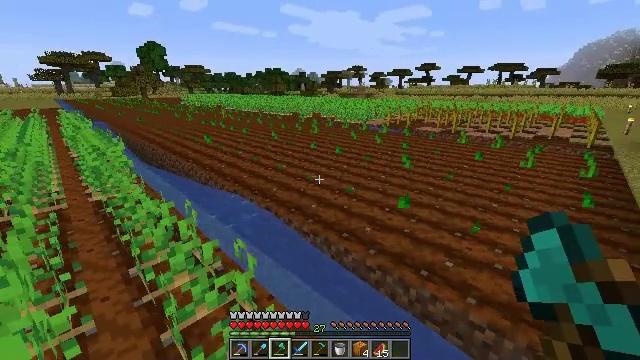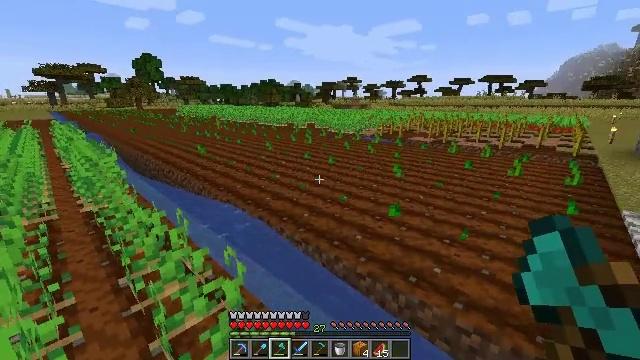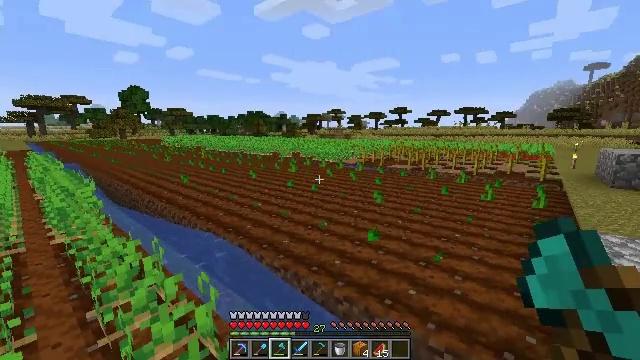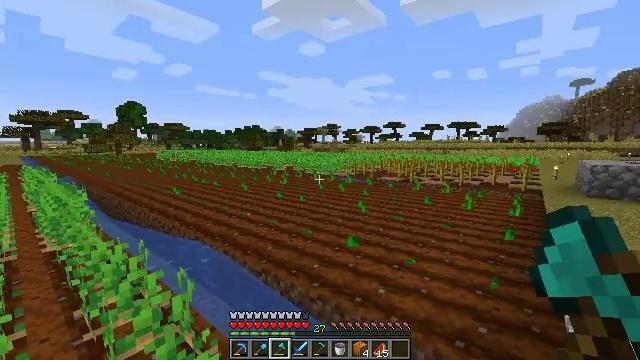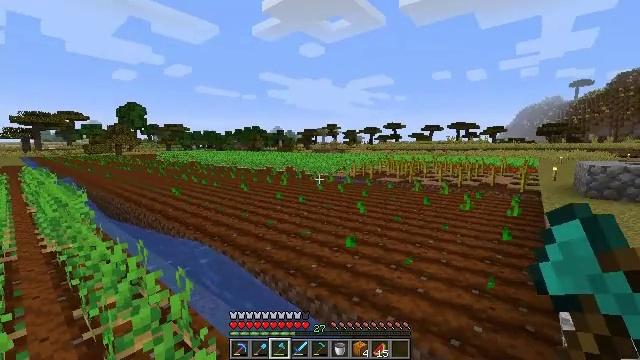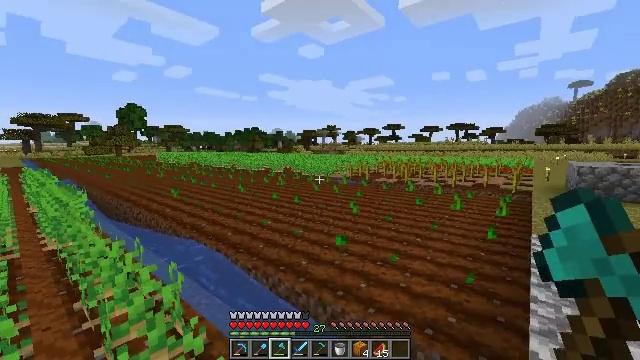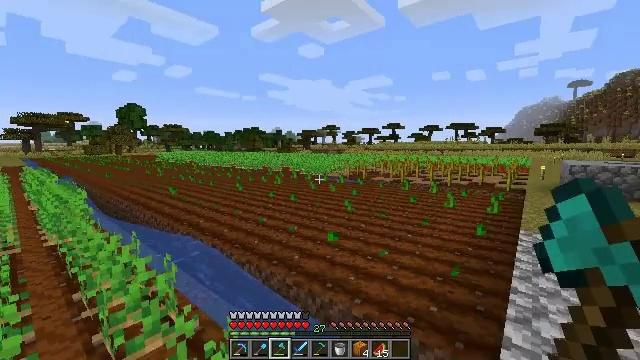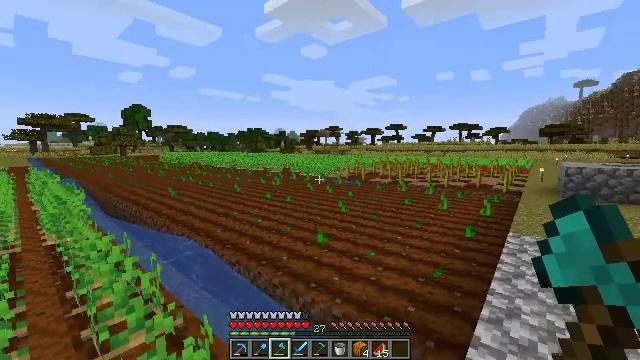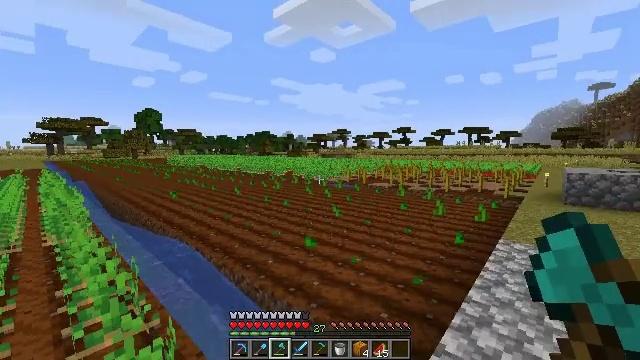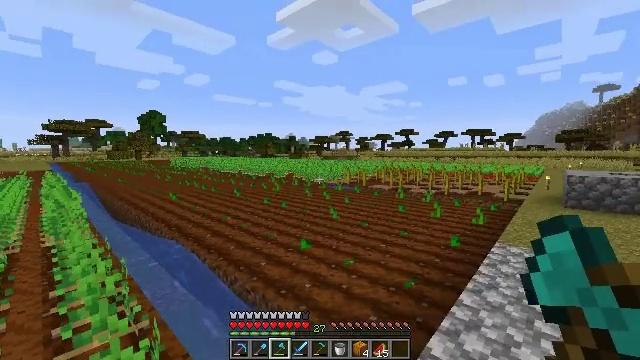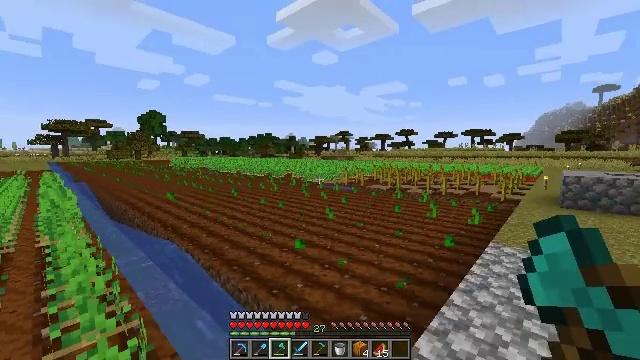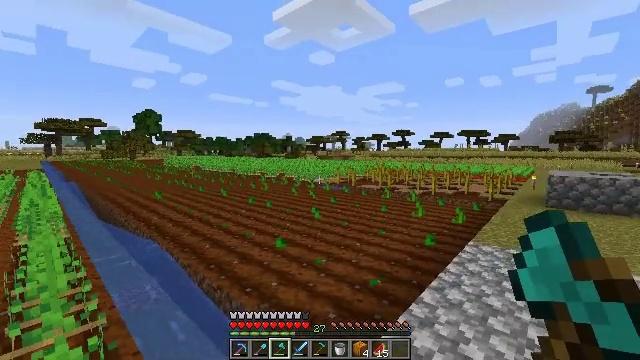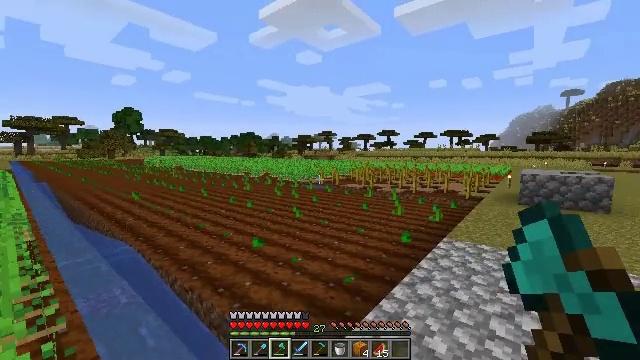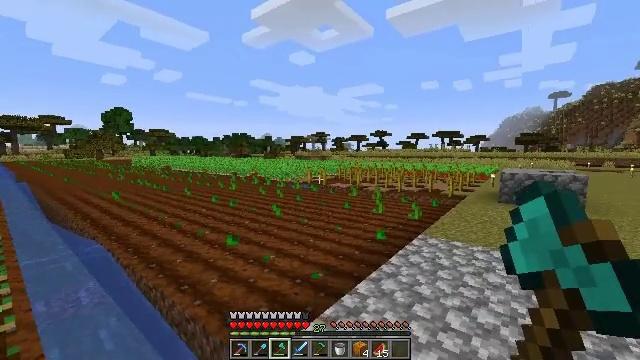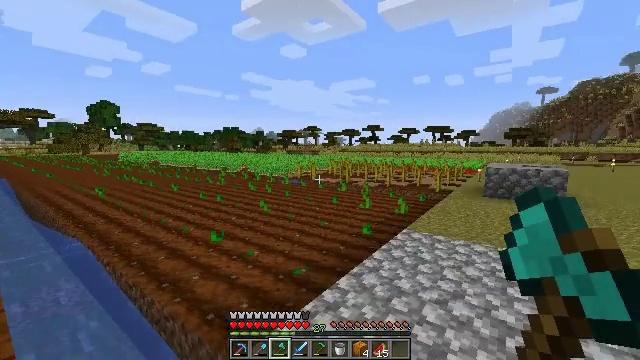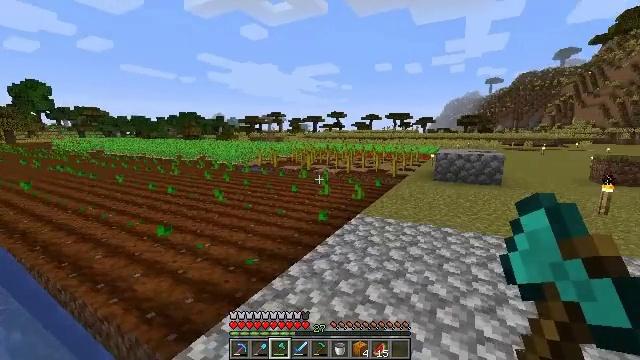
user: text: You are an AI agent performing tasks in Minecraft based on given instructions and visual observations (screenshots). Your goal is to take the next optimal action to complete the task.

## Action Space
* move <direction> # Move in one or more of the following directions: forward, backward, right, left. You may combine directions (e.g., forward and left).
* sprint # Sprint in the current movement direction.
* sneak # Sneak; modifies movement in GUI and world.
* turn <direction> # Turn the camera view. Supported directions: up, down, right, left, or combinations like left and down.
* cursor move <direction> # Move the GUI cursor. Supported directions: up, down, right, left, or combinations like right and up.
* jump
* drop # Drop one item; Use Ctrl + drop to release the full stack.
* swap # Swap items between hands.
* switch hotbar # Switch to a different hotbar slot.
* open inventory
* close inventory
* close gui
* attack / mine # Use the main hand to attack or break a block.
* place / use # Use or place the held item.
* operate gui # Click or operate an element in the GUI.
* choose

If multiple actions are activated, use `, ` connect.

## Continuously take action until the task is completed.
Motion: motion action
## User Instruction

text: Harvest potatoes.
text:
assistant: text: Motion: move back and move right, turn right and up
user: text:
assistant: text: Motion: move back and move right, turn right and up
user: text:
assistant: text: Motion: move back and move right, turn up
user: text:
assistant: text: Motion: move back and move right
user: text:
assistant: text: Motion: move back and move right
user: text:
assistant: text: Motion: move right
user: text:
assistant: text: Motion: move right
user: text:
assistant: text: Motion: move right, turn left
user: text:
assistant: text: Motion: move right
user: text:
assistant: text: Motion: move right
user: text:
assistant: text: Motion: move right
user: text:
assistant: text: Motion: move right, turn right
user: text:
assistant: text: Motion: move right, turn right
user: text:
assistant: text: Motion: move right, turn right and down
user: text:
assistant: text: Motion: turn right and down
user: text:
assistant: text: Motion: turn right and down
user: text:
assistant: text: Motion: turn right and down
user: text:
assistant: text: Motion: turn right and down
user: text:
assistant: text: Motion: turn right and down
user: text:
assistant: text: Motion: turn right and down
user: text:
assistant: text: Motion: move left, turn right
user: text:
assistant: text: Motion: move left, turn right
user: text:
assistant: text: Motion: move left, turn right
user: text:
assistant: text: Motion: move left
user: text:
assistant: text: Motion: move left
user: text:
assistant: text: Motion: move left
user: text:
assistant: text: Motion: move forward and move left
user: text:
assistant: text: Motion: move forward and move left
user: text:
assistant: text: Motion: move forward and move left
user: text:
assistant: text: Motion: move forward and move left